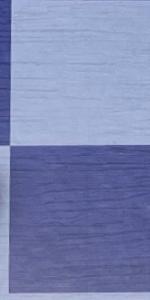
Label: Empty